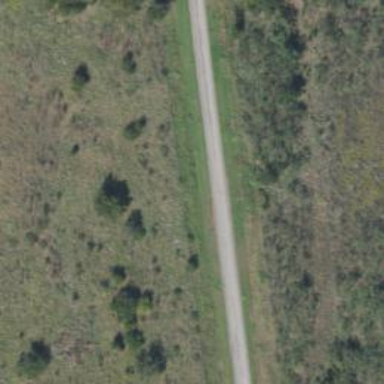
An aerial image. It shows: Tertiary road.